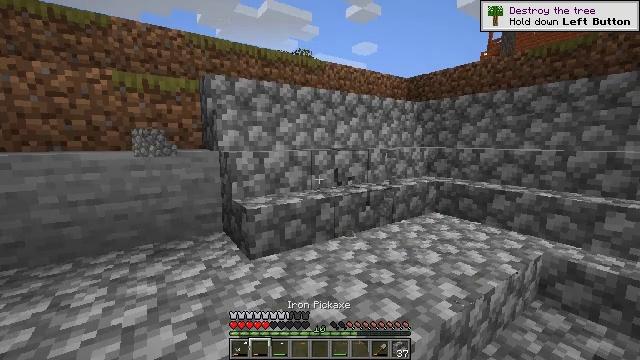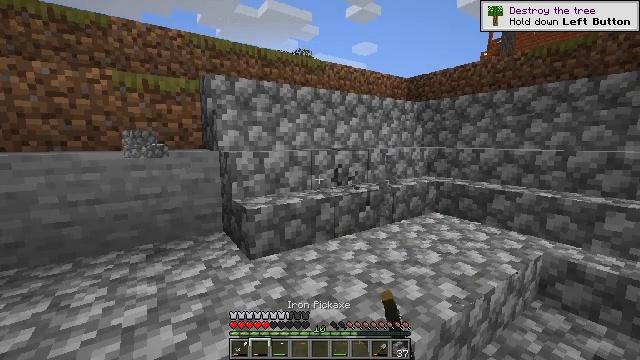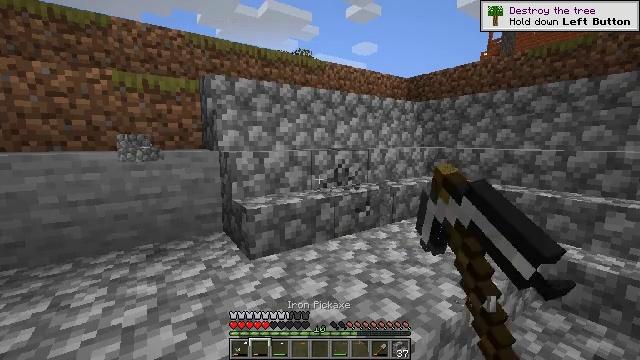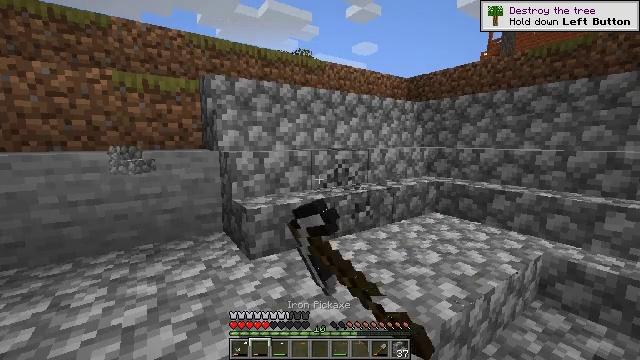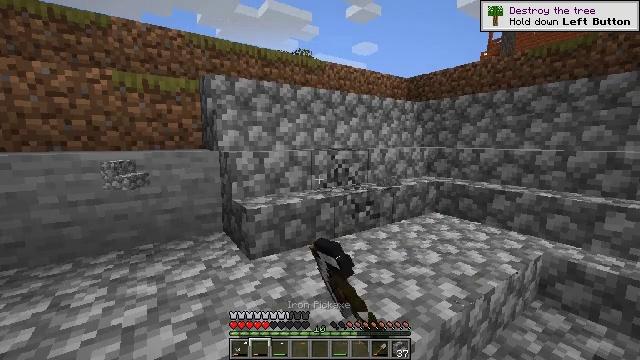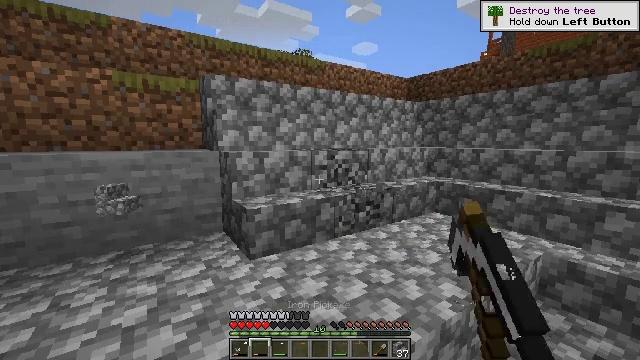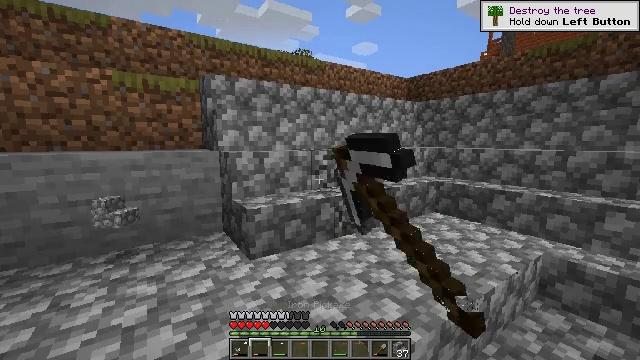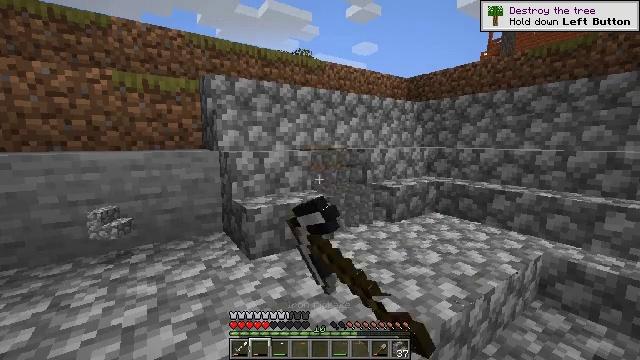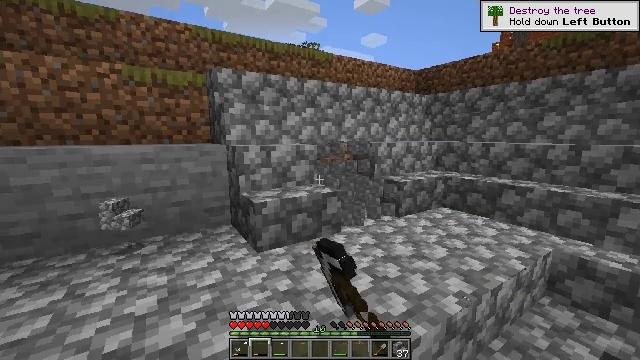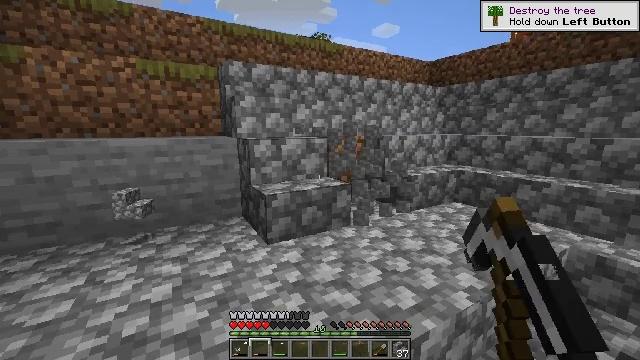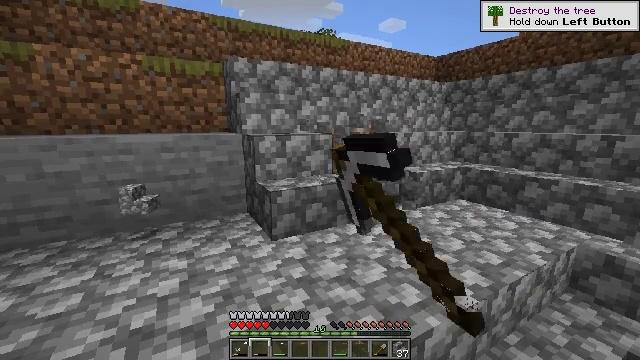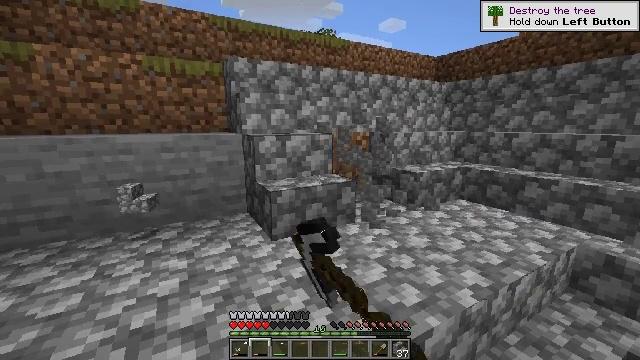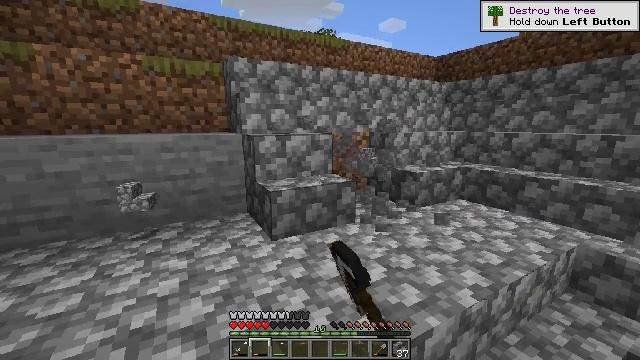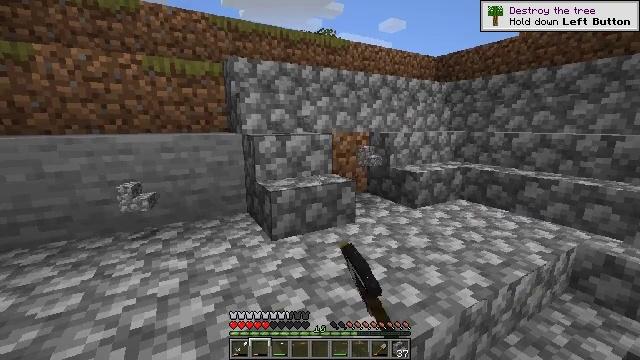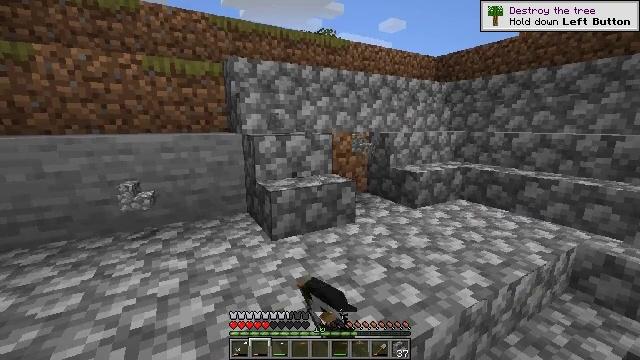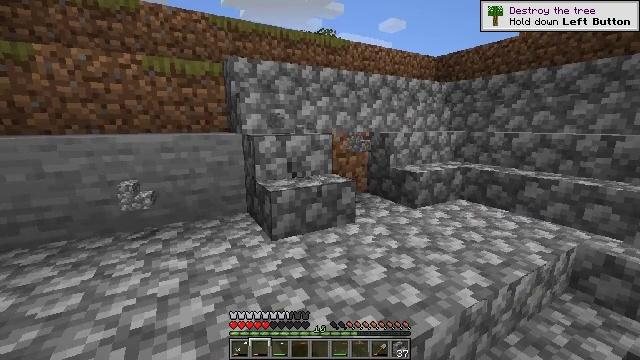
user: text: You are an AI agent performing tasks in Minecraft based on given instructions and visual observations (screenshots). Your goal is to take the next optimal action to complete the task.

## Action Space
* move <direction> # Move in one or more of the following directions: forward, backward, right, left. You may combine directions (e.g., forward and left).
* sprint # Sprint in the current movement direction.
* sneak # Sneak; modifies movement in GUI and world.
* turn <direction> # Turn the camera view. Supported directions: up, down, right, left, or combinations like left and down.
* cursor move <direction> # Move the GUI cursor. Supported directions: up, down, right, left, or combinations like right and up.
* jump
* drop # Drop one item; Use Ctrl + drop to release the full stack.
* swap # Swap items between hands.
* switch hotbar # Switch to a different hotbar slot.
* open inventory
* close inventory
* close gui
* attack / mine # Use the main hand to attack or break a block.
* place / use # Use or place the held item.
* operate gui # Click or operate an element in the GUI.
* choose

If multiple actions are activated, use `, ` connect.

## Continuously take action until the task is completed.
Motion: motion action
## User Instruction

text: Mine the cobblestone stairs.
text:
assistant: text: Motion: attack / mine
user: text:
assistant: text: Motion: attack / mine
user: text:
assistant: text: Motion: attack / mine
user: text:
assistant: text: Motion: attack / mine
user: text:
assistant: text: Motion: attack / mine
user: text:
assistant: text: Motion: attack / mine
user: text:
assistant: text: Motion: attack / mine
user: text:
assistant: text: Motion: turn left and down, attack / mine
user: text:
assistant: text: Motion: turn left and down, attack / mine
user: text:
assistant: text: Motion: turn left, attack / mine
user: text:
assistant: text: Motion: attack / mine
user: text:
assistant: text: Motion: attack / mine
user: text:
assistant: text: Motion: attack / mine
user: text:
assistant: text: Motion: attack / mine
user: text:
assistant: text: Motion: attack / mine
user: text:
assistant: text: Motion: attack / mine
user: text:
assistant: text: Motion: attack / mine
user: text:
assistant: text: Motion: attack / mine
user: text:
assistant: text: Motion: attack / mine
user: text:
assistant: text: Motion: attack / mine
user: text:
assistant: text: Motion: turn left and down, attack / mine
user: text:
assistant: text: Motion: attack / mine
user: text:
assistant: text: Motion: attack / mine
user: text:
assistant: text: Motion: attack / mine
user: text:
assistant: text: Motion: attack / mine
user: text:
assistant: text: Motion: attack / mine
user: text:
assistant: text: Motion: attack / mine
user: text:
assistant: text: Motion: attack / mine
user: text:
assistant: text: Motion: move forward, attack / mine
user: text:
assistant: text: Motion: move forward, attack / mine